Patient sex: M
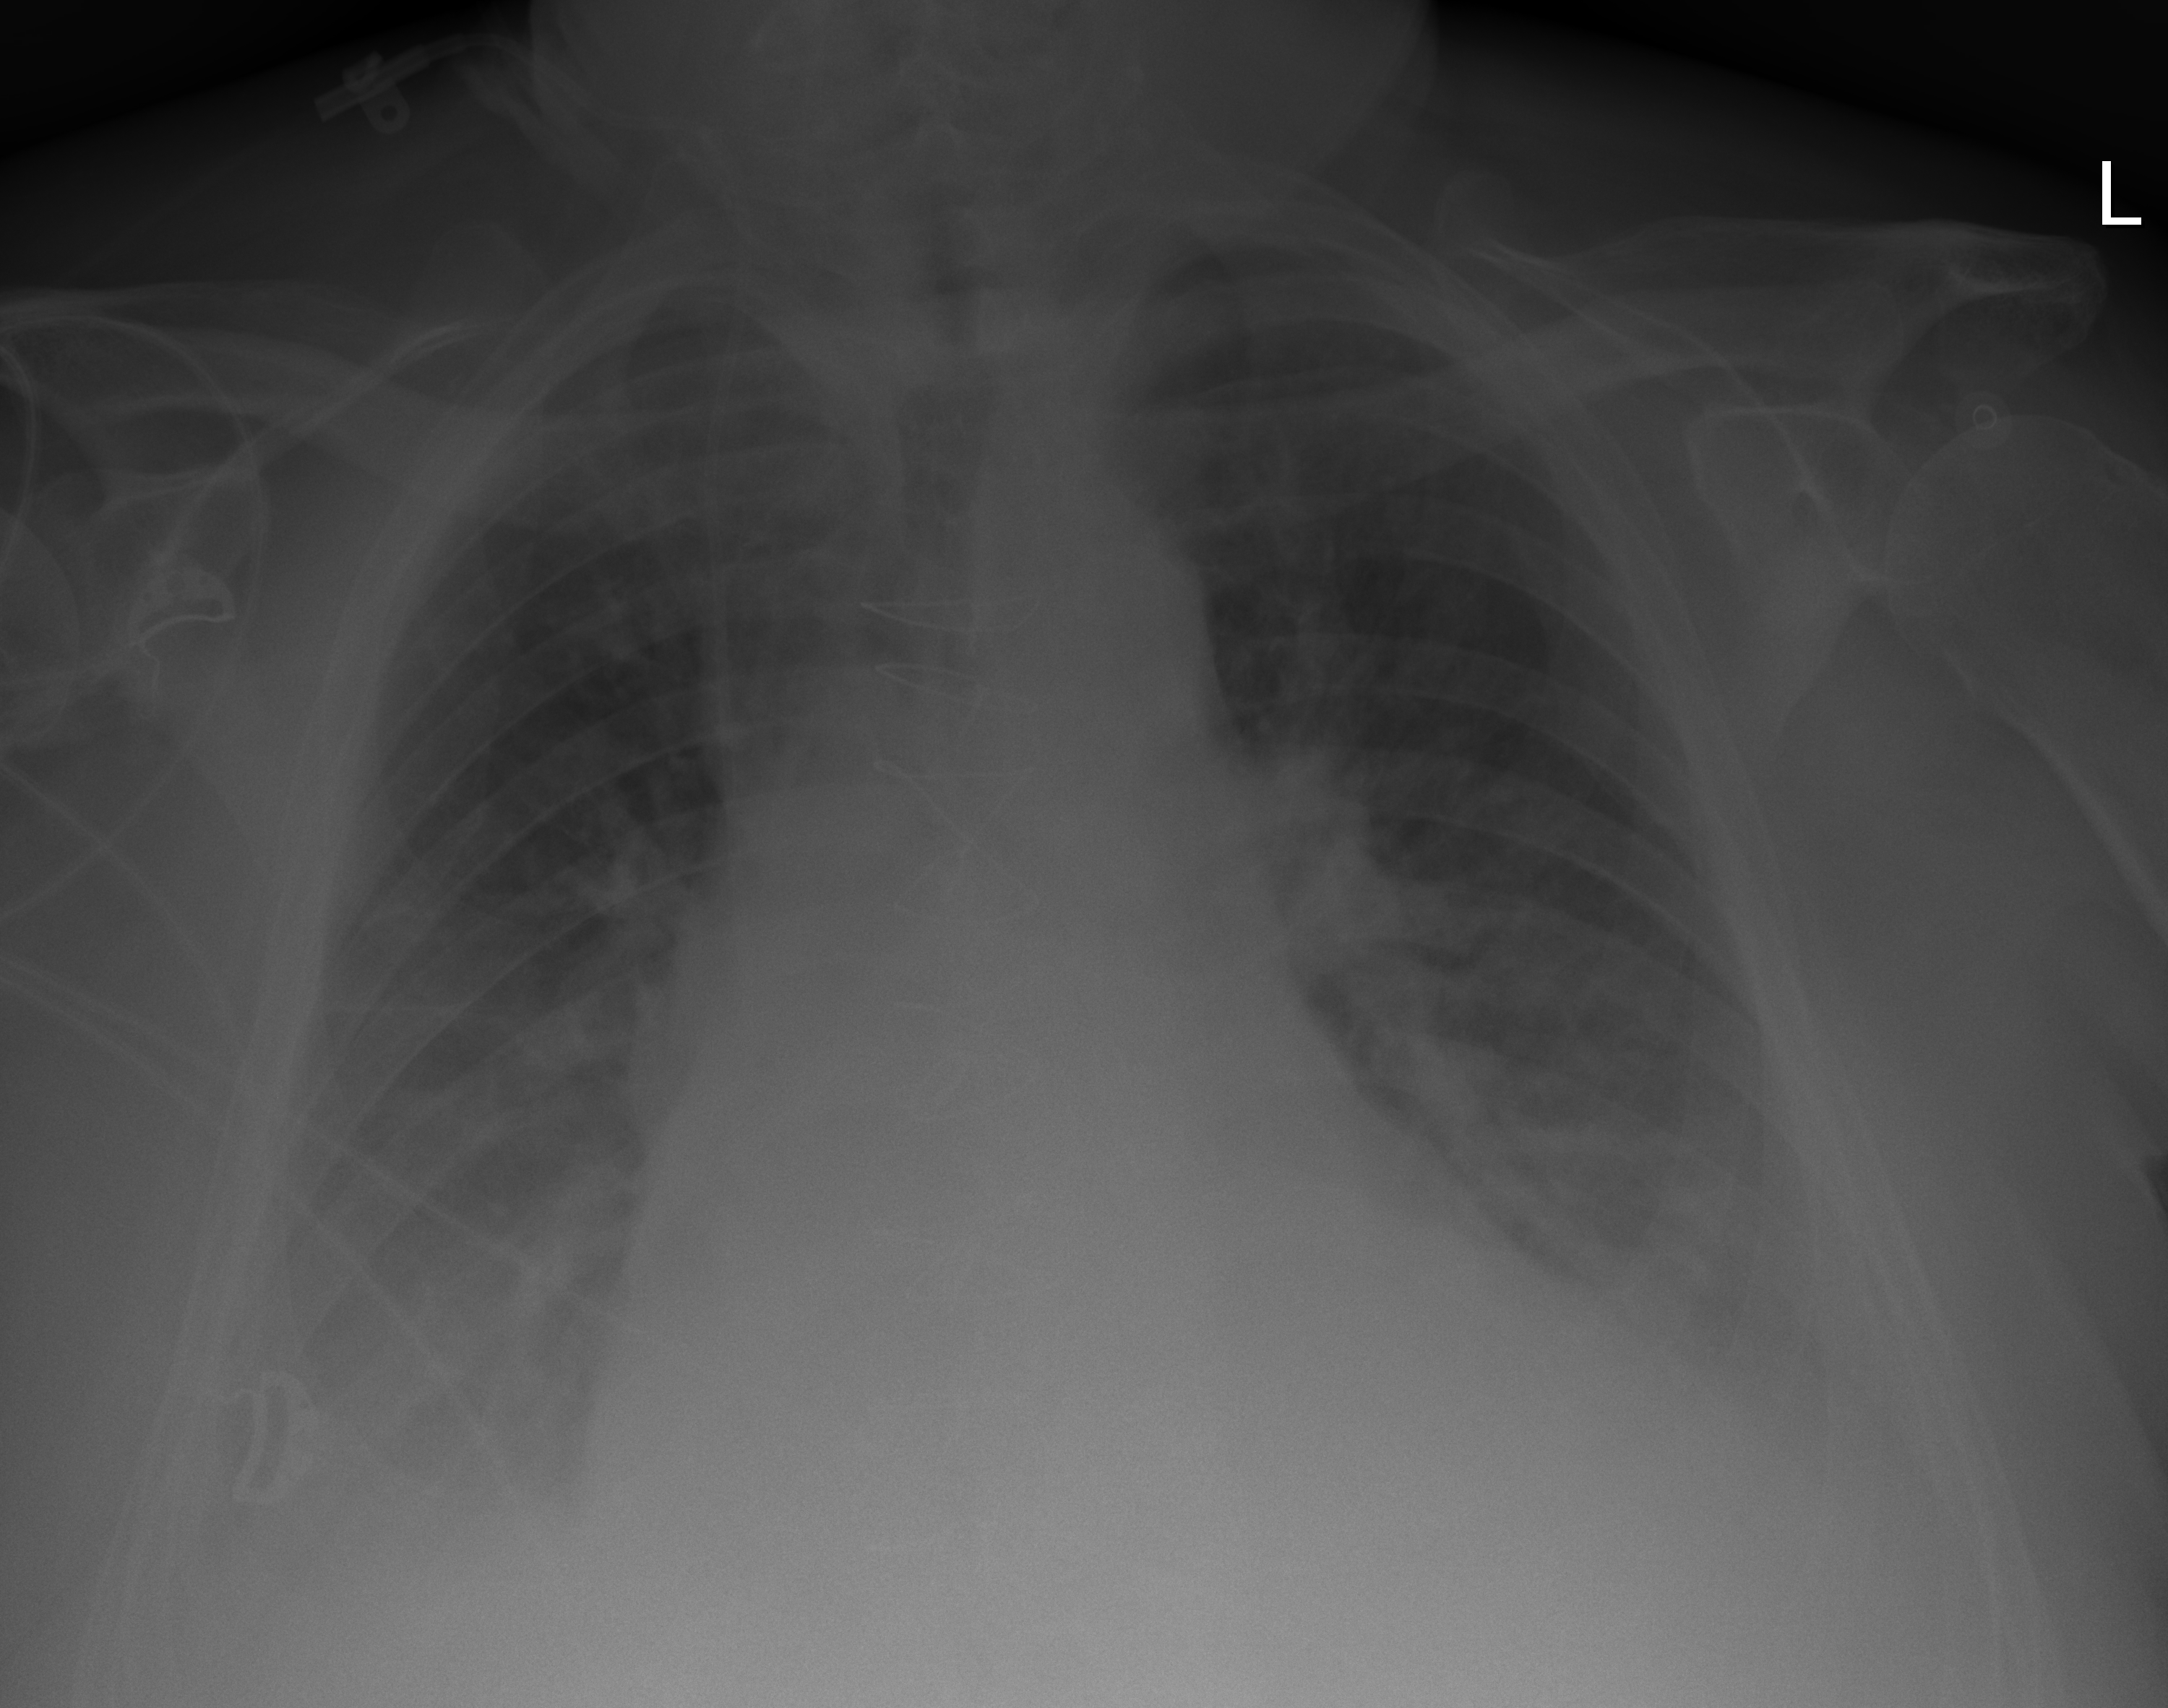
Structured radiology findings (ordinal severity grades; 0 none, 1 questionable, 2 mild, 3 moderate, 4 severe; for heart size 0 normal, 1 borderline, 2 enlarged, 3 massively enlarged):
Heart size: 2
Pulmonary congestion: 3
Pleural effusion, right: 2
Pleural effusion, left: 2
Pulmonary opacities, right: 3
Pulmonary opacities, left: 3
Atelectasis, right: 3
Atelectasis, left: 3